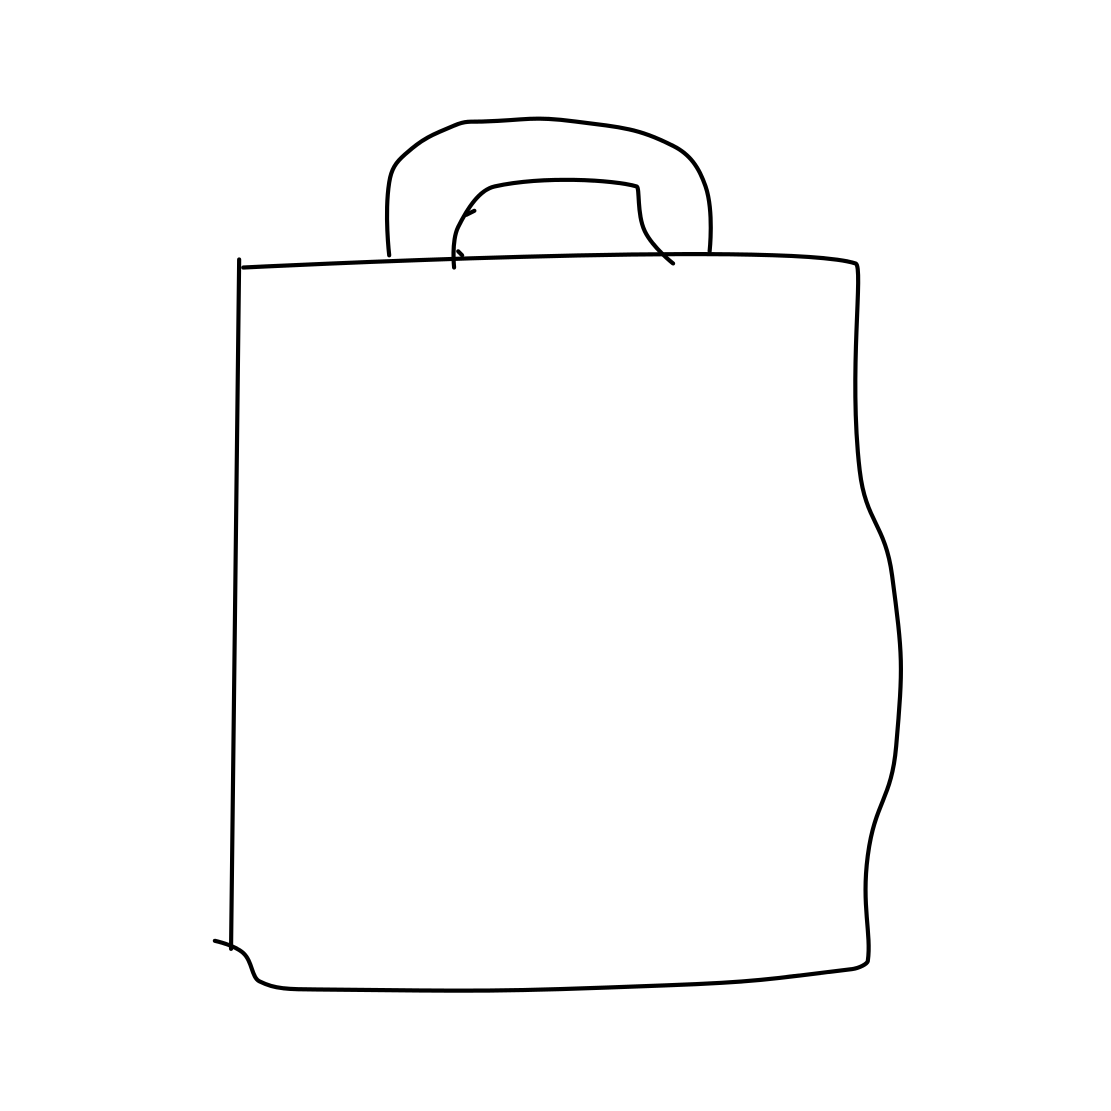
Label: suitcase